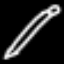
Label: pencil